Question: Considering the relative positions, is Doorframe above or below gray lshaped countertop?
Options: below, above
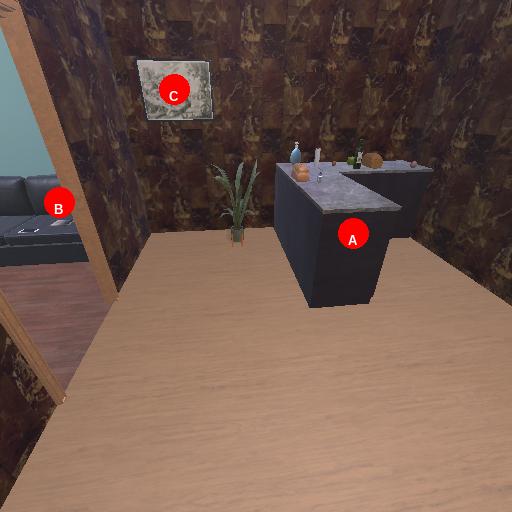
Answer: below